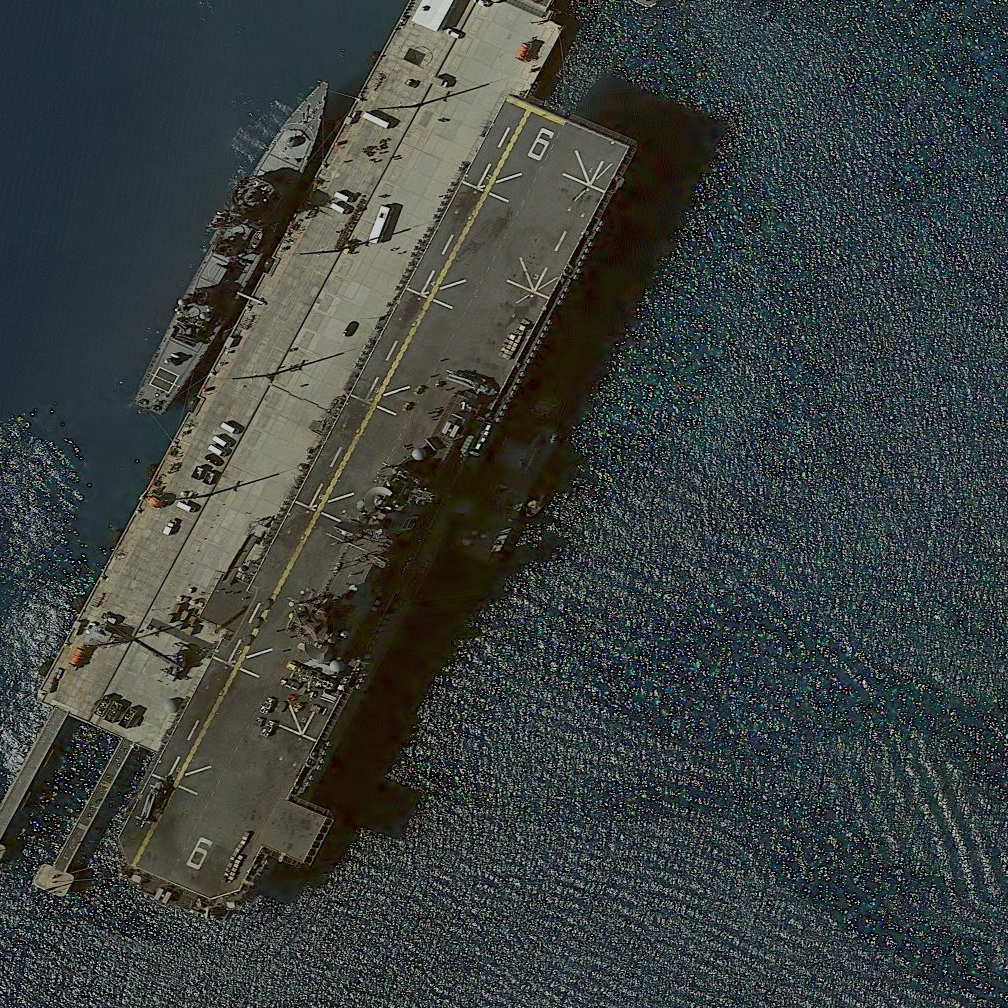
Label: assault